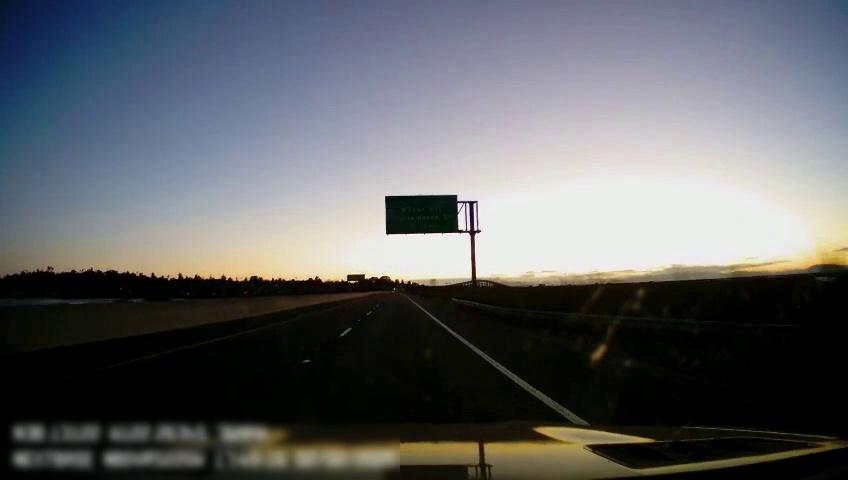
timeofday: Dusk/Dawn/Twilight
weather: Sunny
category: Drivable Space
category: Lanes | Current Lane
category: Lanes | Current Lane
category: Lanes | Alternate Lane
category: Lanes | Alternate Lane
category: Traffic | Signs